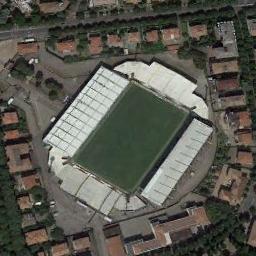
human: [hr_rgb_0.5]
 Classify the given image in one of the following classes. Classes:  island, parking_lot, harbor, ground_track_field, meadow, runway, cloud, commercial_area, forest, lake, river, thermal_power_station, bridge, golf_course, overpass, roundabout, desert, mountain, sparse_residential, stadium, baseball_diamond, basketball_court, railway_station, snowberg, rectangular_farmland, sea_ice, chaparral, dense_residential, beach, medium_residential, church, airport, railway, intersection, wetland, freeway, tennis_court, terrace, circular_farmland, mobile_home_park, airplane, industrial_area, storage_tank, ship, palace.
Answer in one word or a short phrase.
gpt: stadium